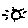
Label: sun